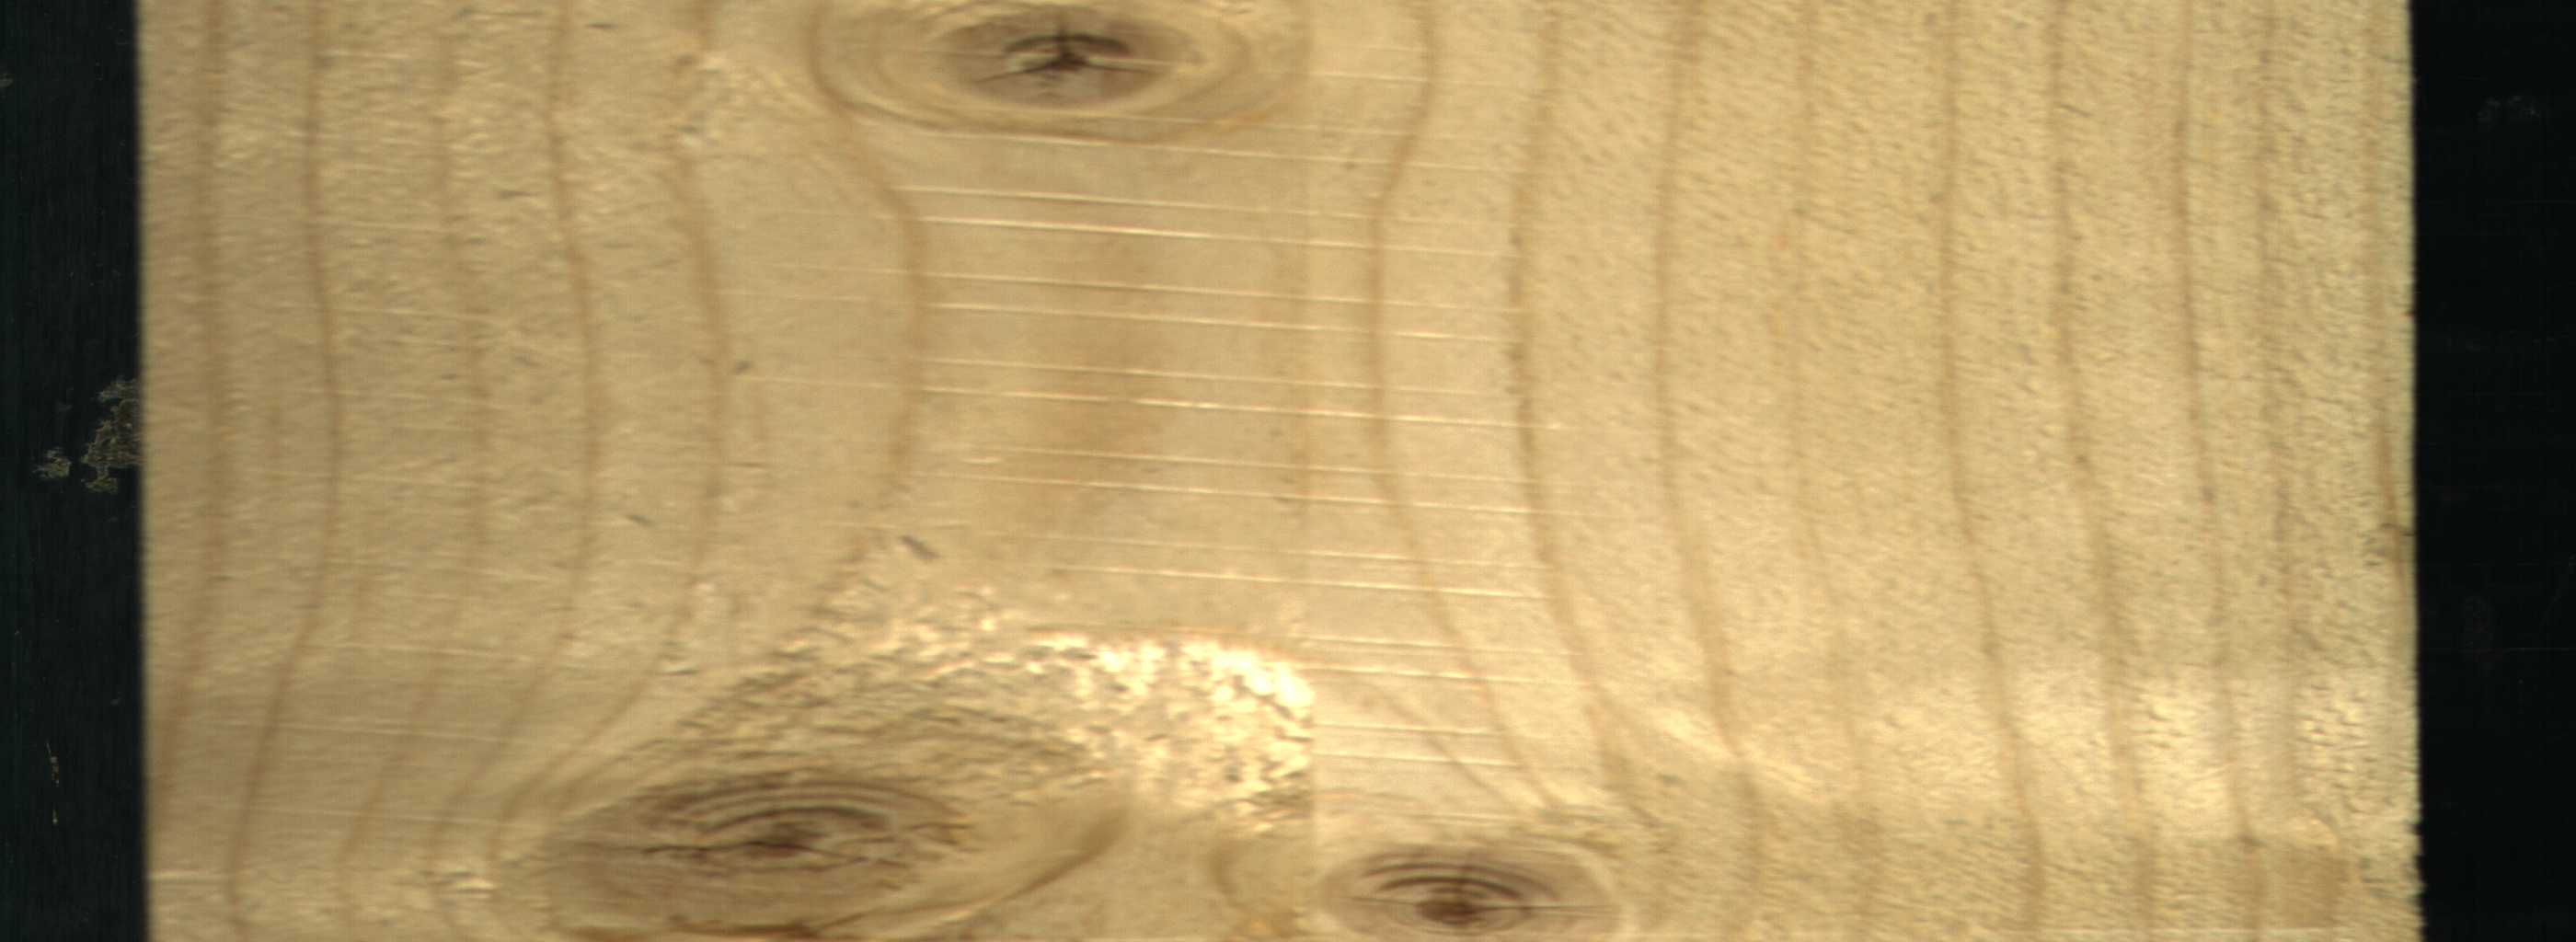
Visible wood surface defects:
knot_with_crack
knot_with_crack
knot_with_crack